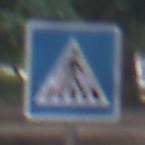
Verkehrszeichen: FussgaengerueberwegLinks
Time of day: MorningAfternoon
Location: Outdoor (Suburban)
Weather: PartlyCloudy
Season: NotSpecified
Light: Natural